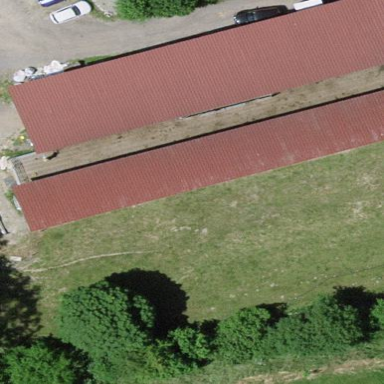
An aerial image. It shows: Farm auxiliary building.